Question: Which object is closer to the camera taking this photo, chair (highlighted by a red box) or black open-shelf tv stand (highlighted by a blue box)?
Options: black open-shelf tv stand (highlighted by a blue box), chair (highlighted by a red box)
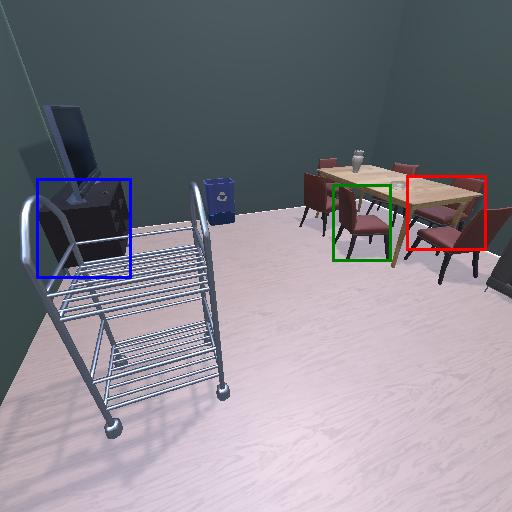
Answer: black open-shelf tv stand (highlighted by a blue box)